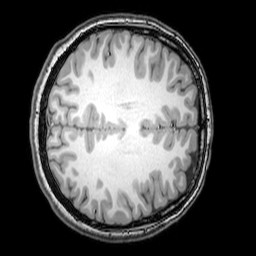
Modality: T1w
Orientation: axial
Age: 24
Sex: female
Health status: healthy
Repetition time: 0.081 s
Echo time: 0.037 s